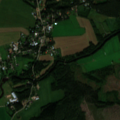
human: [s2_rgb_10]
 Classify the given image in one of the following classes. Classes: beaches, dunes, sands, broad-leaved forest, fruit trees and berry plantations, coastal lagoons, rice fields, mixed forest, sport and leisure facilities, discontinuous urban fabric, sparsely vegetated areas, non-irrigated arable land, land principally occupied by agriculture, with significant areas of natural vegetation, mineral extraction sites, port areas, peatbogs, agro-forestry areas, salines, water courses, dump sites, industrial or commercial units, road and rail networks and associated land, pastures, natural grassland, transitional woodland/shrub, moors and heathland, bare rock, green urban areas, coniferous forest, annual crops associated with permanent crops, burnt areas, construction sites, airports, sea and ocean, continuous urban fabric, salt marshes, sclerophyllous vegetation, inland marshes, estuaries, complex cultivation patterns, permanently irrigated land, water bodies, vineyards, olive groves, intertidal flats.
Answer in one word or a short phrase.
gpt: discontinuous urban fabric, non-irrigated arable land, coniferous forest, transitional woodland/shrub